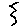
Label: zigzag